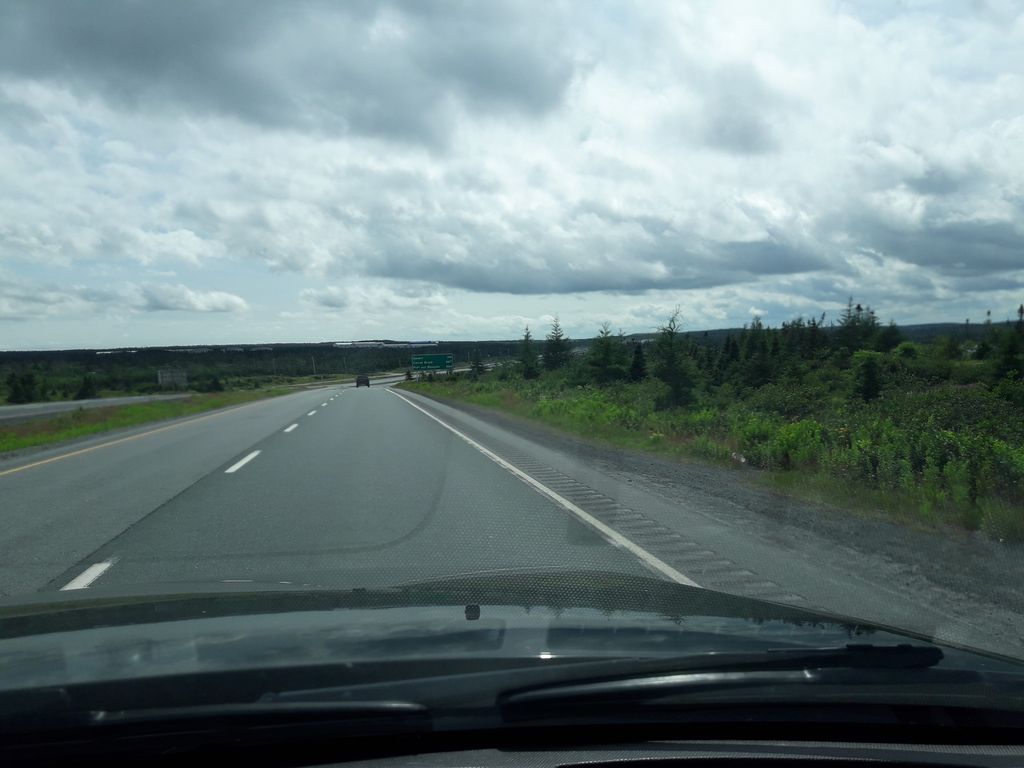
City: st_johns